九年级 · 度量几何学
如图, $B, C, D, E$ 为 $\odot A$ 上的点, $D E=5, \angle B A C+\angle D A E=180^{\circ}$, 则圆心 $A$ 到弦 $B C$ 的距离为 . $\qquad$

    （第 17 题）

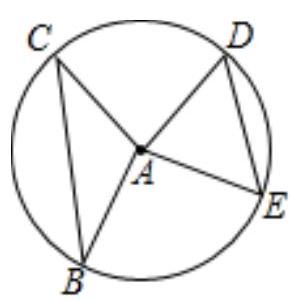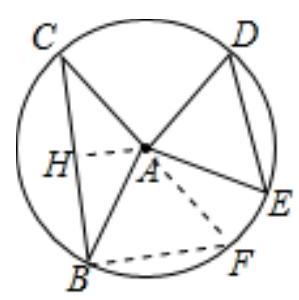
答案:  $\frac{5}{2}$.

解析: 延长 $\mathrm{CA}$ 交 $\odot \mathrm{A}$ 于 $\mathrm{F}$, 连接 $\mathrm{BF}$, 作 $\mathrm{AH} \perp \mathrm{BC}$ 于 $\mathrm{H}$, 根据圆心角、弧、弦之间的关系定理求出 $\mathrm{BF}$, 根据垂径定理得到 $\mathrm{CH}=\mathrm{HB}$, 根据三角形中位线定理计算即可.

【详解】解：延长 $C A$ 交 $\odot A$ 于 $F$, 连接 $B F$, 作 $A H \perp B C$ 于 $H$,

$\because \angle B A C+\angle D A E=180^{\circ}, \angle B A C+\angle B A F=180^{\circ}$,

$\therefore \angle B A F=\angle D A E$,

$\therefore$ 弧 $\mathrm{BF}=$ 弧 $\mathrm{DE}$,
$\therefore B F=D E=5$,

$\because A H \perp B C$,

$\therefore C H=H B$, 又 $C A=A F$,

$\therefore A H=\frac{1}{2} B F=\frac{5}{2}$,

故答案为: $\frac{5}{2}$.

【点睛】本题考查的是垂径定理、三角形中位线定理、圆心角、弧、弦之间的关系, 掌握垂径定理、三角形中位线定理是解题的关键.